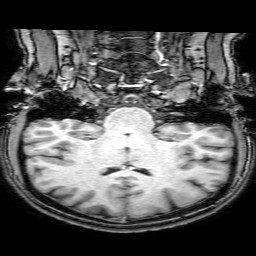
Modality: T1w
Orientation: sagittal
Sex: female
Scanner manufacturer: philips
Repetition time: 0.008265 s
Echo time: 0.00382 s